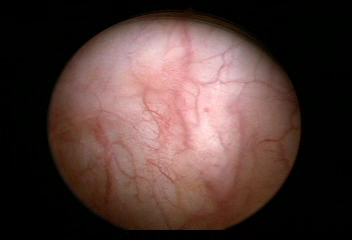
Modality: WLC
Class: Normal mucosa
Bladder cancer association: No